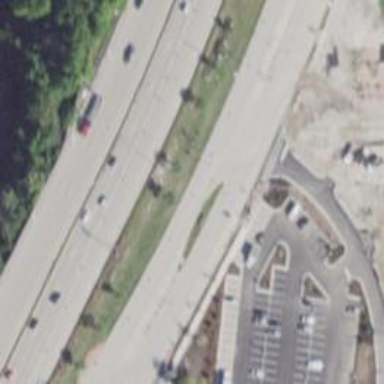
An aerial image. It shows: Secondary road with separate sidewalk.